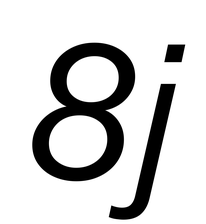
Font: InstrumentSans-Italic_Italic